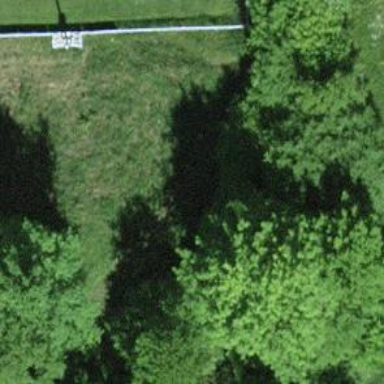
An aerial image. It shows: Marked trail path with ground surface.